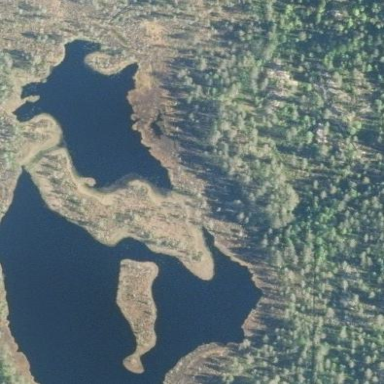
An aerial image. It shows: Serene lake surrounded by nature.